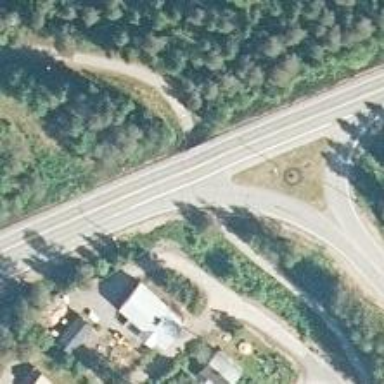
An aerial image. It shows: Asphalt trunk highway.